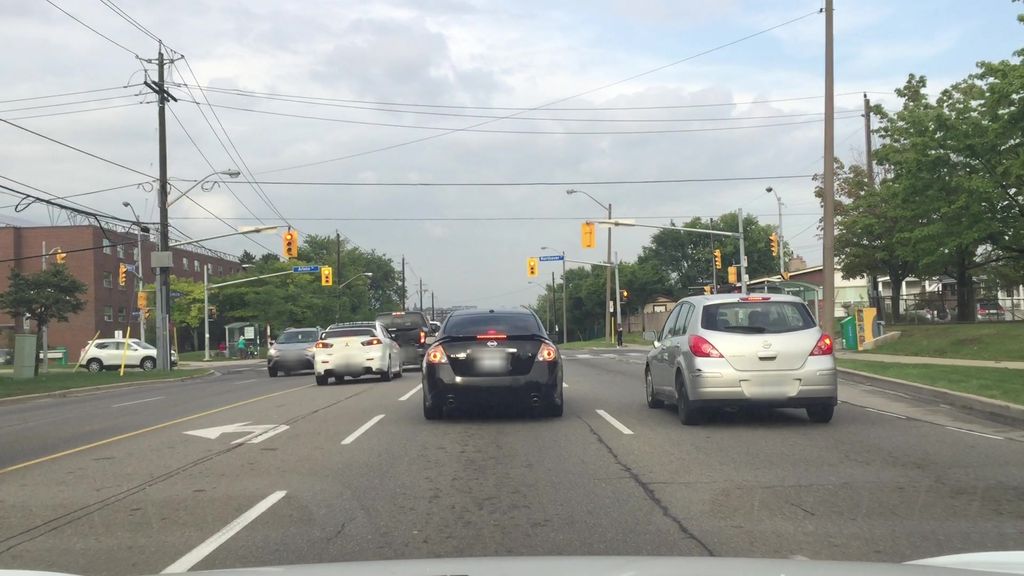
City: toronto